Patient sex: F
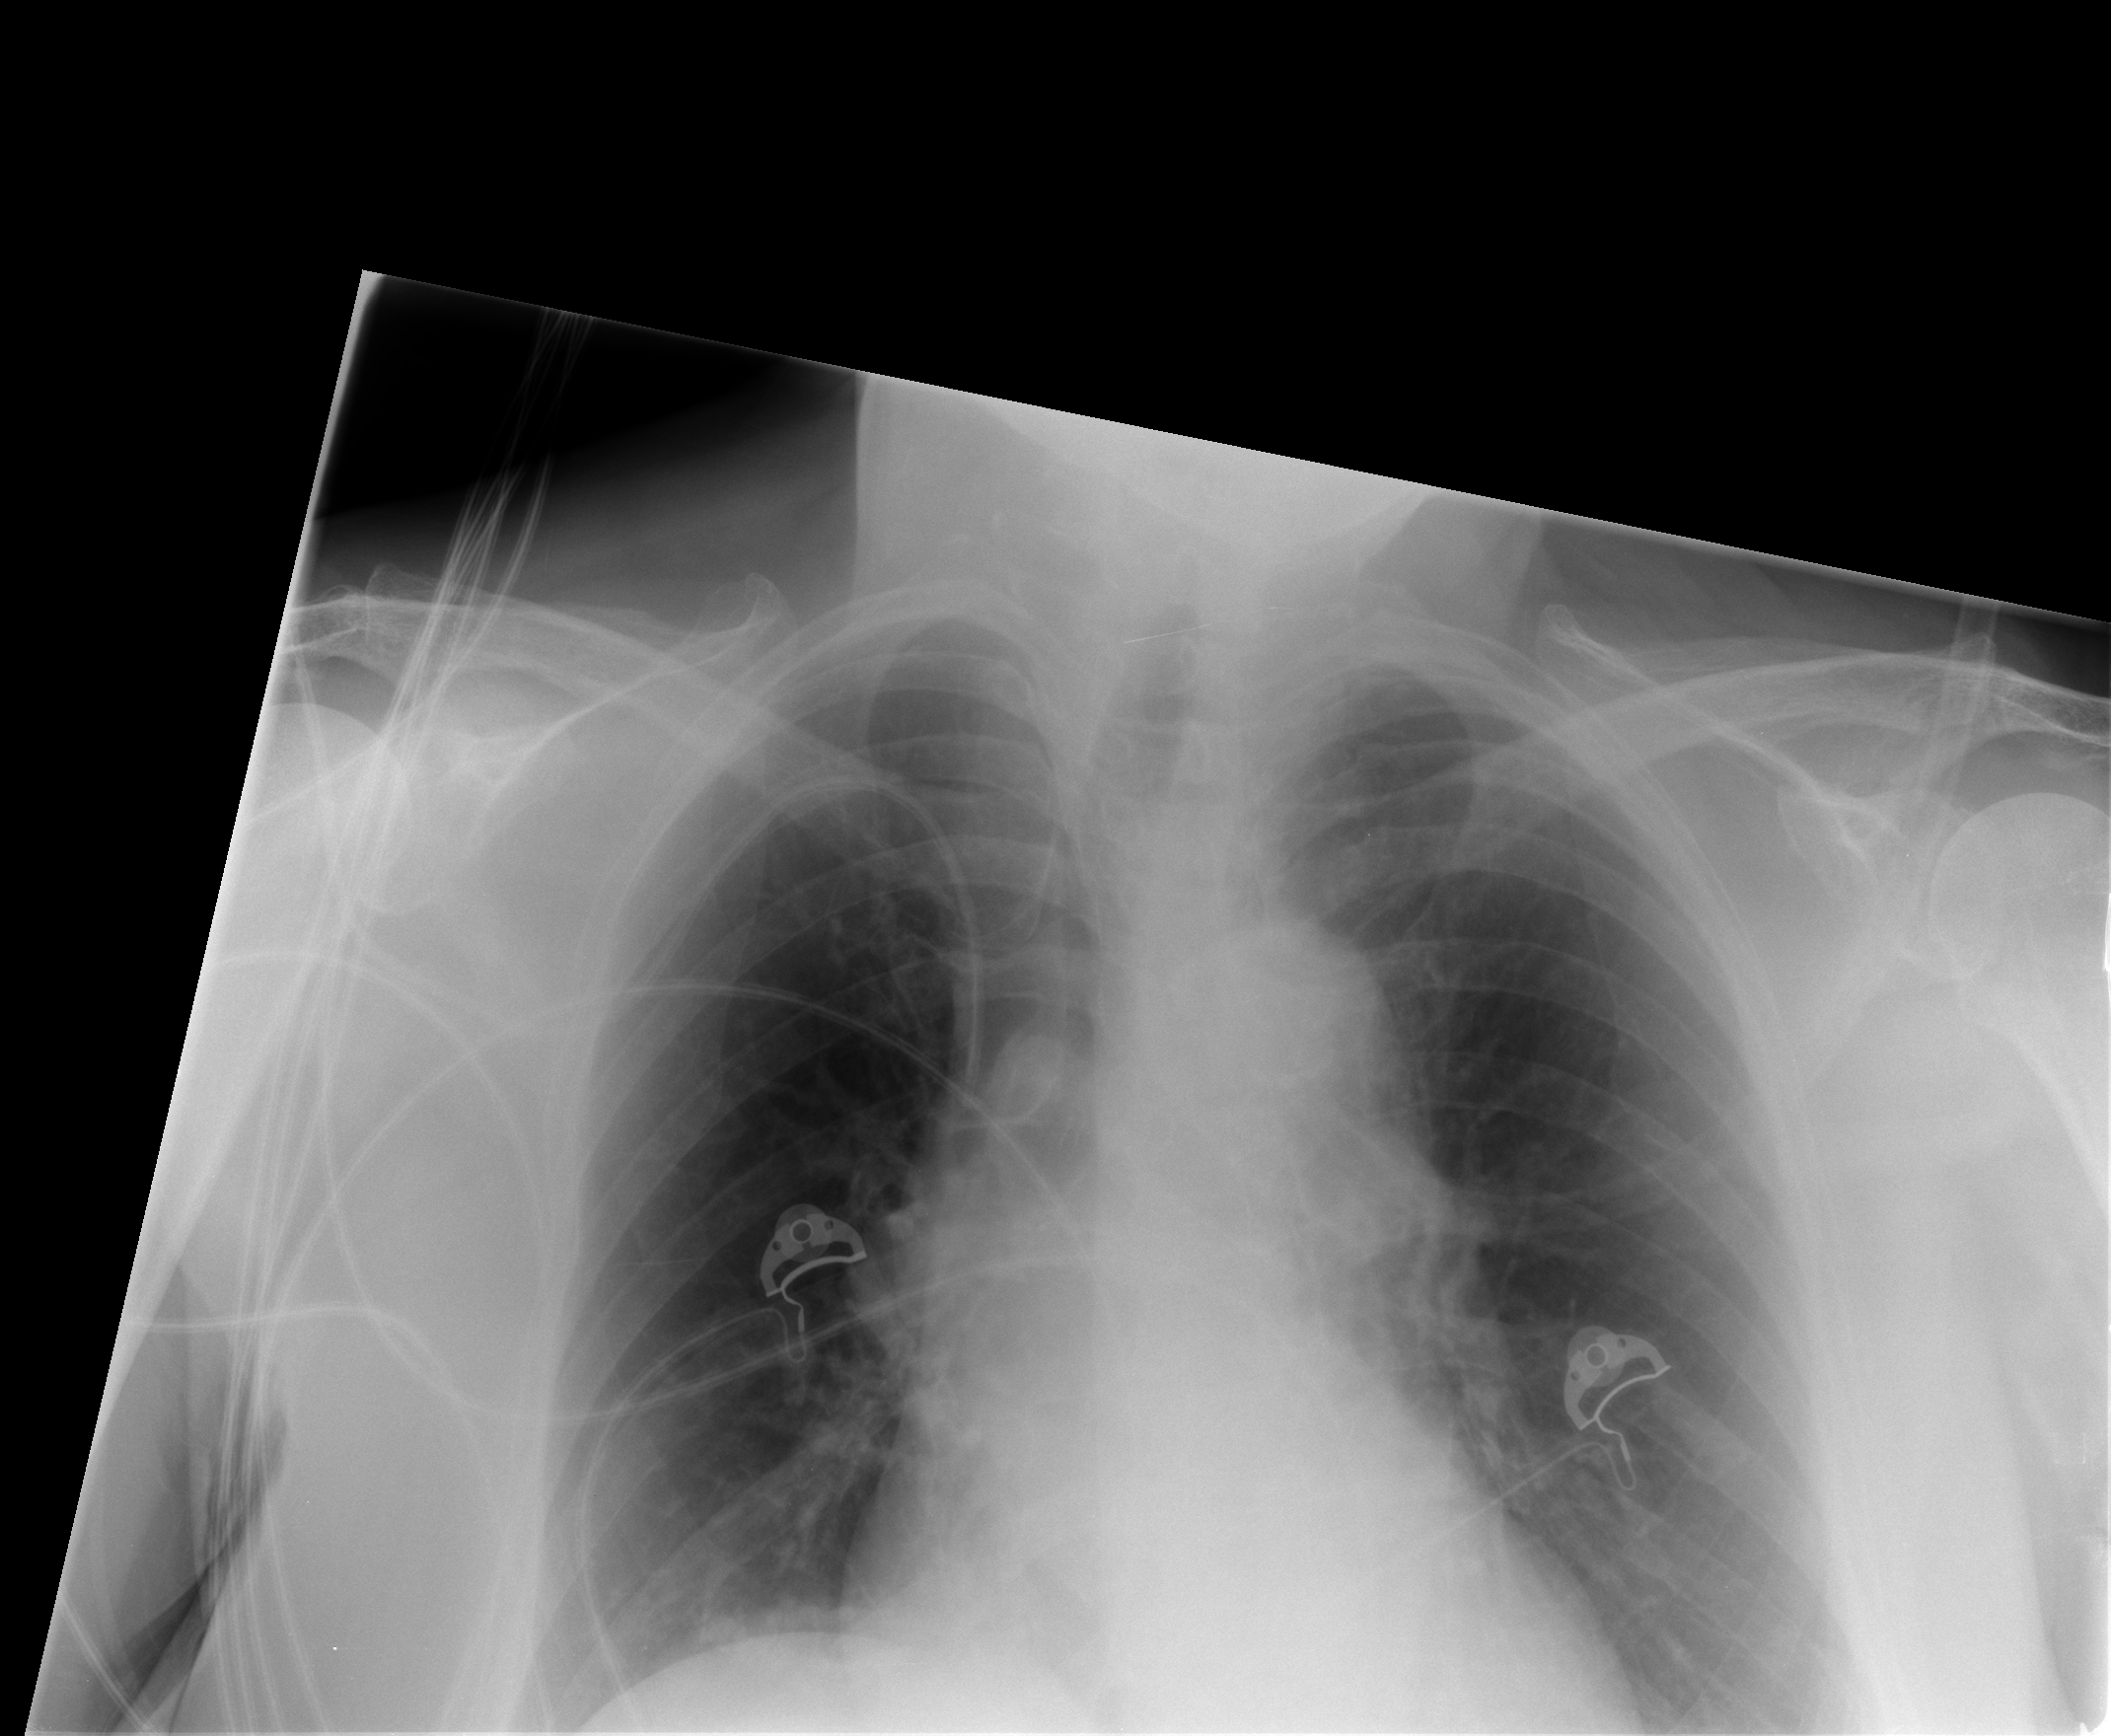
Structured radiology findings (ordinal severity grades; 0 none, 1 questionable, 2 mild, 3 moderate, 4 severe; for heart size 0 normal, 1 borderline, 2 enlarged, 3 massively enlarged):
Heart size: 0
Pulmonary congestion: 0
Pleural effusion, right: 0
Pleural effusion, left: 0
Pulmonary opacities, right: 0
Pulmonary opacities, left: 0
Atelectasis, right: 2
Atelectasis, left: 0